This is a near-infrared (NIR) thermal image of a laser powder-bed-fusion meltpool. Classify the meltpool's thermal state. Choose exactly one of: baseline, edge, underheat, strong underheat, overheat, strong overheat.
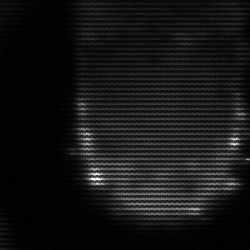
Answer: baseline